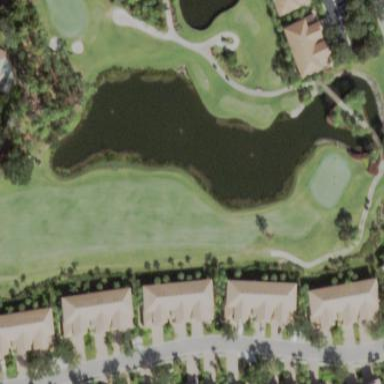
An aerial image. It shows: Scenic view of water hazard on golf course. The natural water feature adds beauty to the landscape.